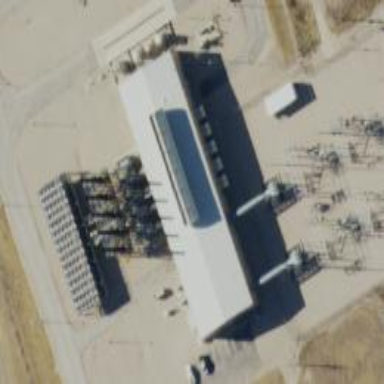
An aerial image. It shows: Gas-powered generator.